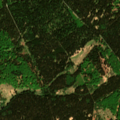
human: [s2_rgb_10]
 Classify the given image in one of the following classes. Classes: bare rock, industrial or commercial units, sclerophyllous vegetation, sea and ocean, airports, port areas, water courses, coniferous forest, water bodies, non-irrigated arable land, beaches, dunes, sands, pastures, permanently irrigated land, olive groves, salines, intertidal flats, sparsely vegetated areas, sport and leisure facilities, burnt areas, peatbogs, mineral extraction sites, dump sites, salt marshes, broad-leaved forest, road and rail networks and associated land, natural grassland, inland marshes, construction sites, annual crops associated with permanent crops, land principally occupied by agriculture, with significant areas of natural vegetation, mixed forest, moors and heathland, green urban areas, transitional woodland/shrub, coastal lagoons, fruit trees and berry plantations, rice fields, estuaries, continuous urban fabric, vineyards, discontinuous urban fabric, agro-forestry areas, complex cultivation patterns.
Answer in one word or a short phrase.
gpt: coniferous forest, mixed forest, transitional woodland/shrub